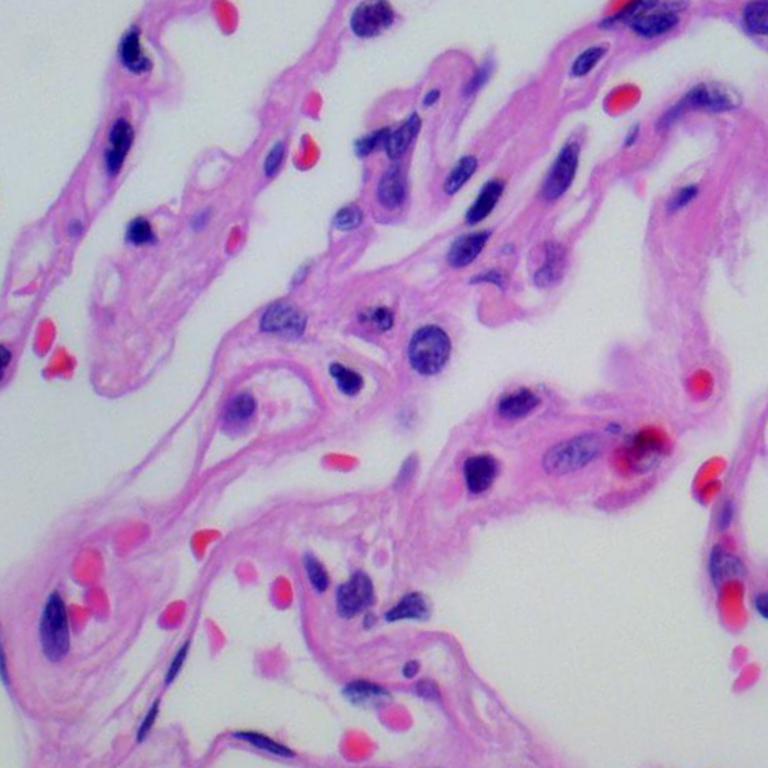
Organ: lung
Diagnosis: benign